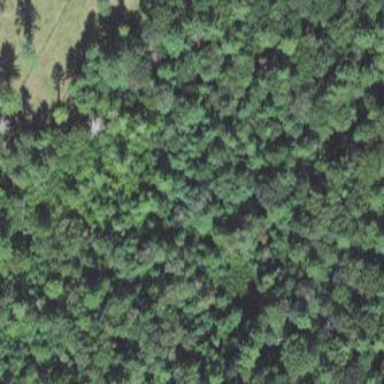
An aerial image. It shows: Woodland consisting of broadleaved trees.